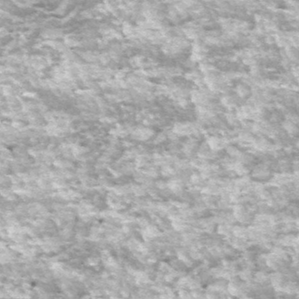
Label: frost